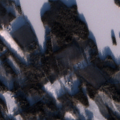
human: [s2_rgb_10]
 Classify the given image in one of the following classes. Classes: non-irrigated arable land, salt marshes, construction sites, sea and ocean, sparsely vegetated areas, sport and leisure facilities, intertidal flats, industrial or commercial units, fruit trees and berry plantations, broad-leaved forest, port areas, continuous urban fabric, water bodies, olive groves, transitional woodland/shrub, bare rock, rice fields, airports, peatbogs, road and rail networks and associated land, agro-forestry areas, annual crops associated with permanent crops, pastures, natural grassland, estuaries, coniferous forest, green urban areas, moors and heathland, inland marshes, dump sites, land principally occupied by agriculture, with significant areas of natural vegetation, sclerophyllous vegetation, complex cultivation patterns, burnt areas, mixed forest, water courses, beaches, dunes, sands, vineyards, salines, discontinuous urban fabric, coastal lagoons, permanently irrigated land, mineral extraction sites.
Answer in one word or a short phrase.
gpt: broad-leaved forest, coniferous forest, mixed forest, water bodies